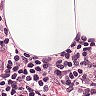
Metastatic tissue present: no